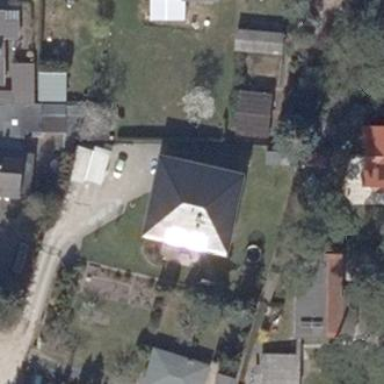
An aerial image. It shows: Detached building with hipped roof.